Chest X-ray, AP view. Patient: 61 years old, sex F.
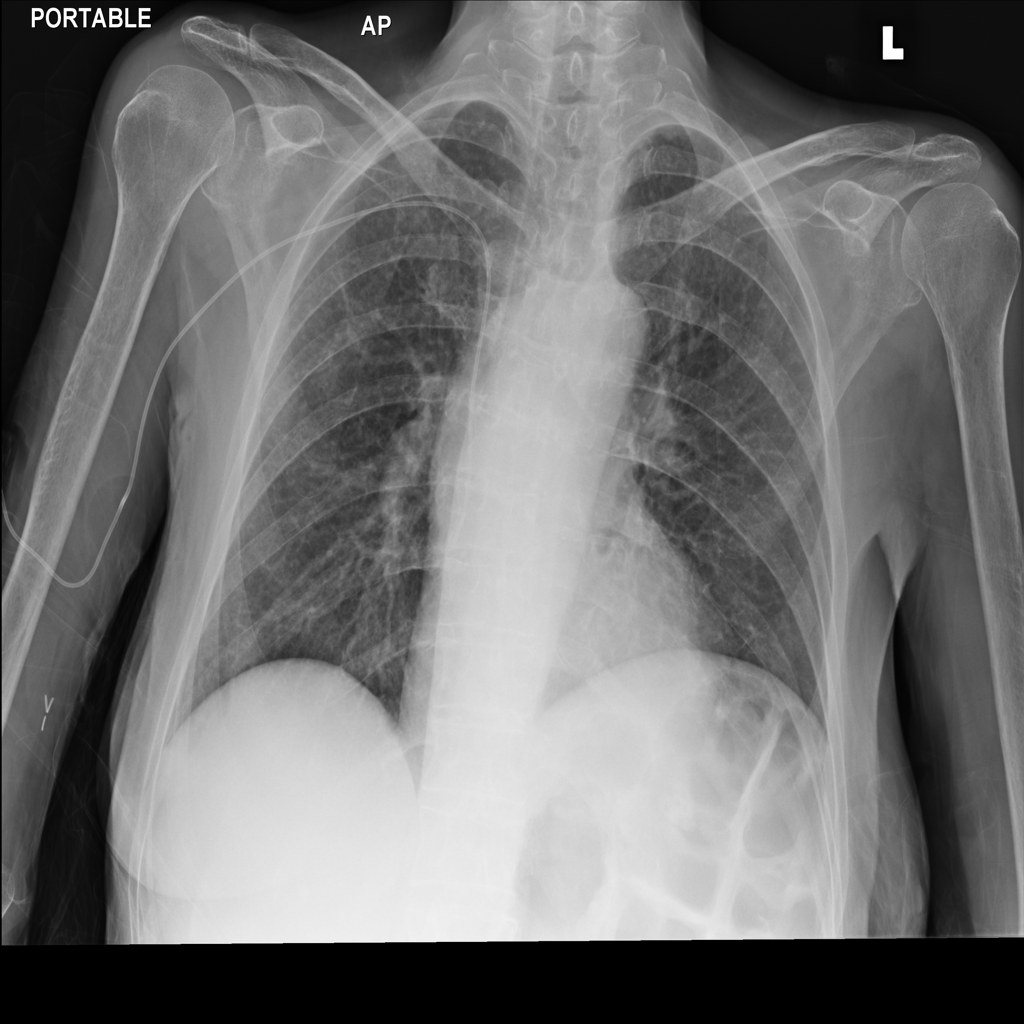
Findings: Infiltration